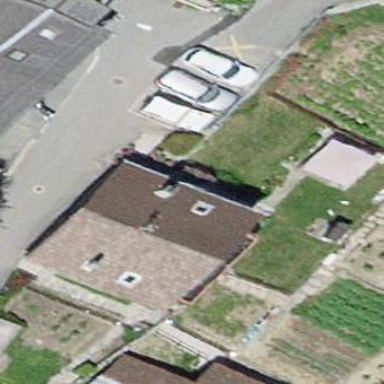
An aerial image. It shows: Detached building with gabled roof.